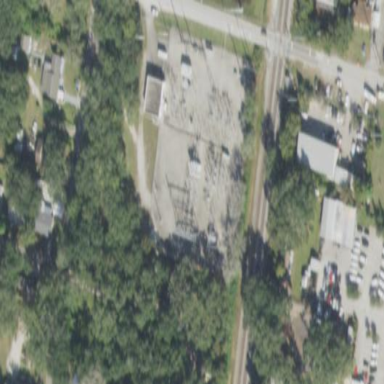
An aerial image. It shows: Outdoor distribution substation.